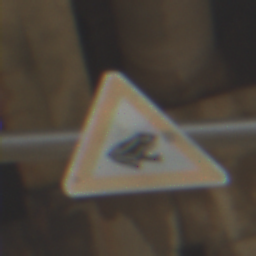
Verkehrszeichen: AmphibienwanderungLinks
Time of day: Midday
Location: Roofed (Beach)
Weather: Overcast
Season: NotSpecified
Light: Natural